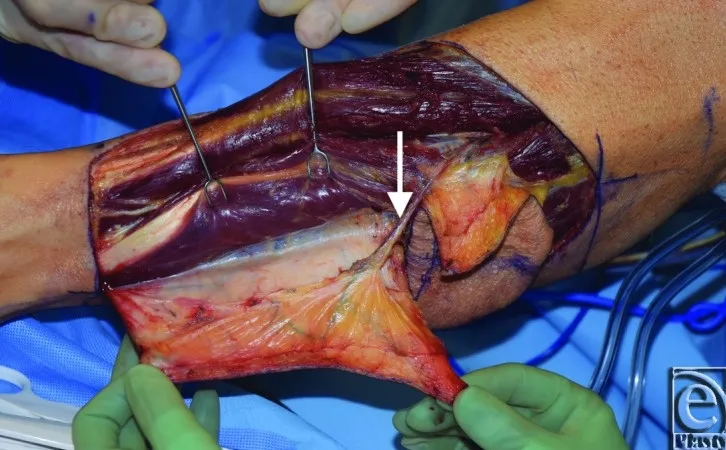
Simultaneous harvest of anterior tibial perforator free flap and fibular osteocutaneous free flap. Anterior tibial perforator supplying the anterior border of skin paddle.
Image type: medical_photograph (other_medical_photograph)